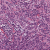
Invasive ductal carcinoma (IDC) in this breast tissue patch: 1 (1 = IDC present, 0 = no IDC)